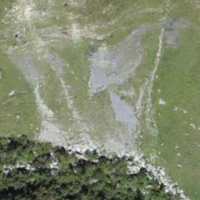
EUNIS habitat code: 26
Species observed at this site:
Aquila chrysaetos
Motacilla alba
Anthus spinoletta